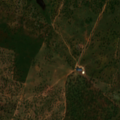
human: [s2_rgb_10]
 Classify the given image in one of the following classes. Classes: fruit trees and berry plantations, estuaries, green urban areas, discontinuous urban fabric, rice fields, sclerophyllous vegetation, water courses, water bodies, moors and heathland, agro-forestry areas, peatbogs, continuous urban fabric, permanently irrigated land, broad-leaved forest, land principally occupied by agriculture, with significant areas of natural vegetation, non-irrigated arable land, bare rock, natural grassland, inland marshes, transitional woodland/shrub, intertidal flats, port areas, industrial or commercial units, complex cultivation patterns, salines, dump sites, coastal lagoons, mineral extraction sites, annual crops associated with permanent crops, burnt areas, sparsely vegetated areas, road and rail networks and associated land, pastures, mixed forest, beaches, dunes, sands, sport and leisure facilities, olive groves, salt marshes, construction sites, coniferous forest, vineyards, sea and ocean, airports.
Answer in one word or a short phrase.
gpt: non-irrigated arable land, agro-forestry areas